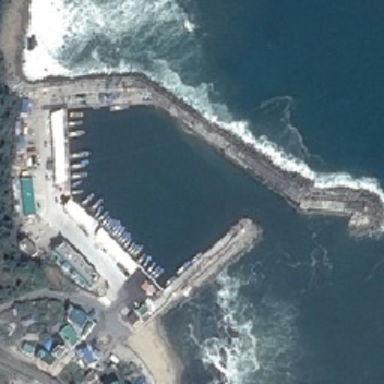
The shape of the port is very rare .